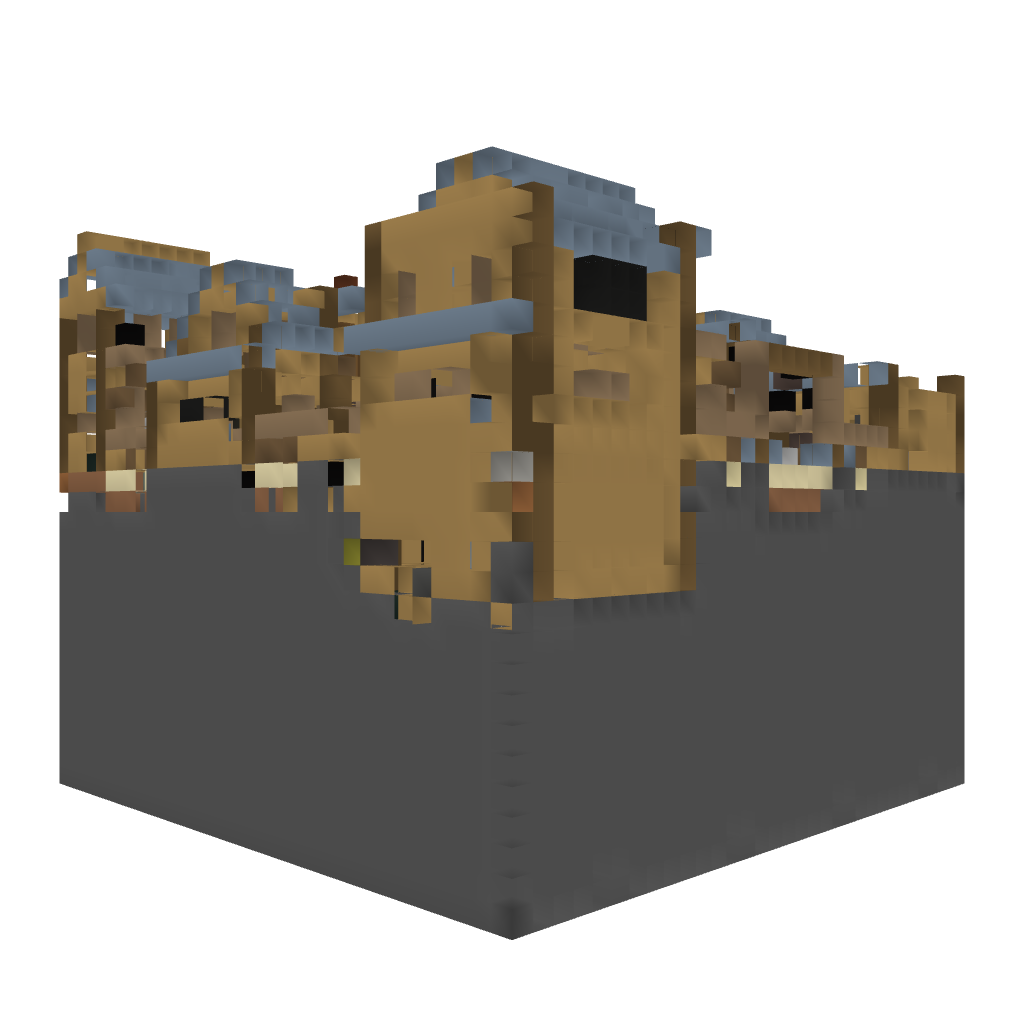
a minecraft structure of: Wild west spawn town